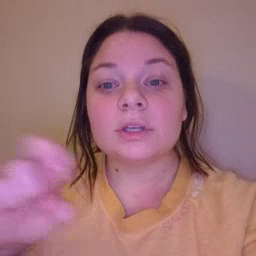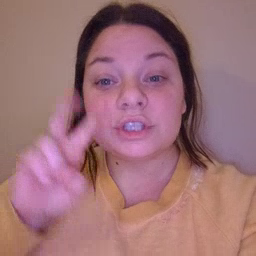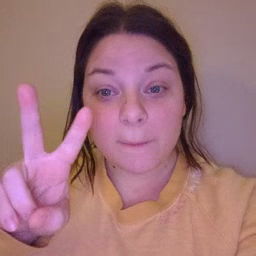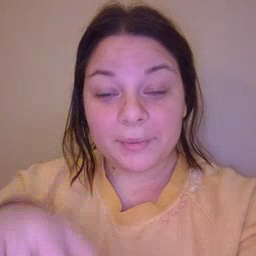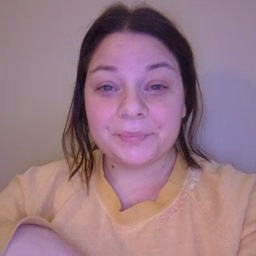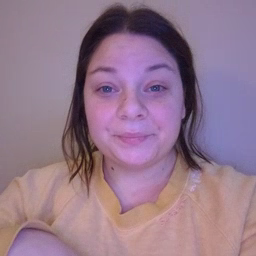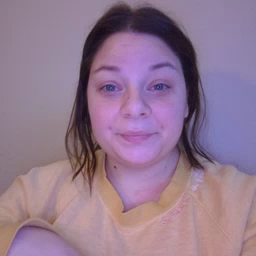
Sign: jump